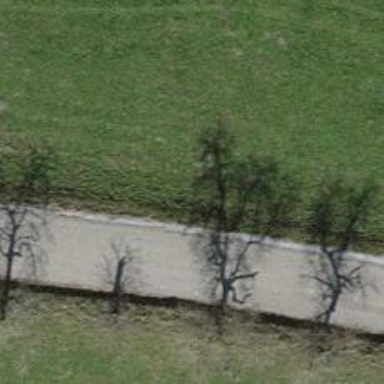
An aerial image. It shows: Beautiful tree in nature.